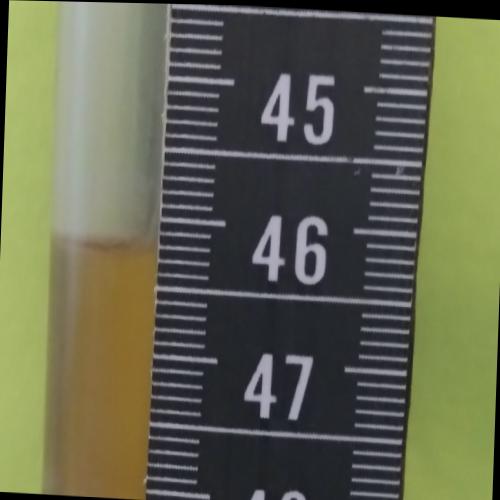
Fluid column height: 46.2 cm